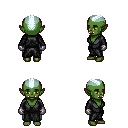
a pixel art fantasy rpg character, female body template, orc, green skin, gray robe, teal pants, white cyan short mohawk hairstyle, metal gloves, four views (front, back, left, right), 2x2 character sprite sheet, small pixel art, hard edges, no anti-aliasing